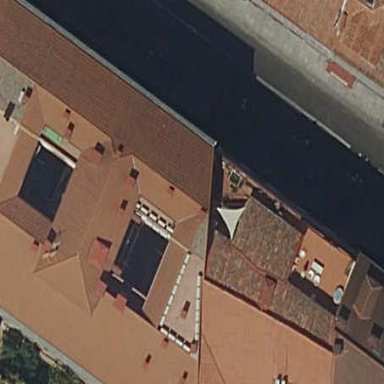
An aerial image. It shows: Red building with red-brown roof.